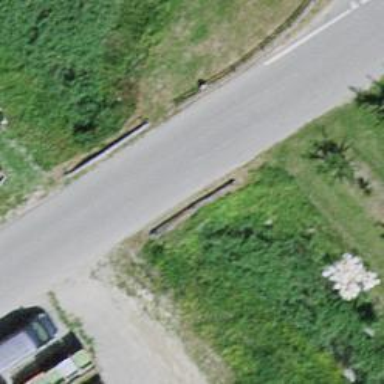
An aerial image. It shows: Paved road bridge with unclassified status.